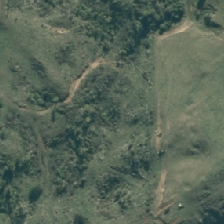
Land cover: high_producing_grassland